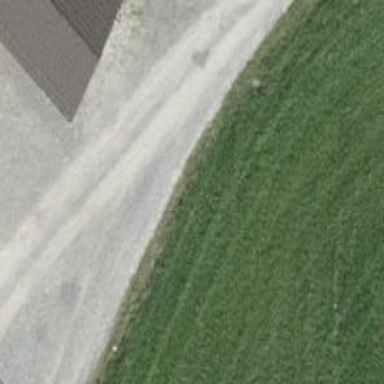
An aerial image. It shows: Compacted track with grade2 surface.